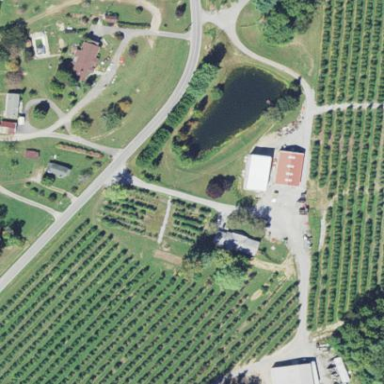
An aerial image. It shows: Orchard.